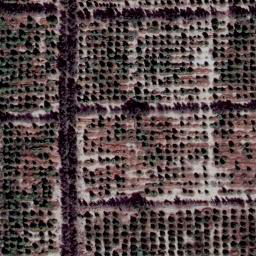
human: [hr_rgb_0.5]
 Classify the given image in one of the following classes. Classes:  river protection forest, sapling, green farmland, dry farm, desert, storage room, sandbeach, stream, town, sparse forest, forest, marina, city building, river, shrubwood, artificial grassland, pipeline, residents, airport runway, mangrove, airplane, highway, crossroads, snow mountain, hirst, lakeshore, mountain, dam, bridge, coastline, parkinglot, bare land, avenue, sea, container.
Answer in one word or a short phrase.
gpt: dry farm